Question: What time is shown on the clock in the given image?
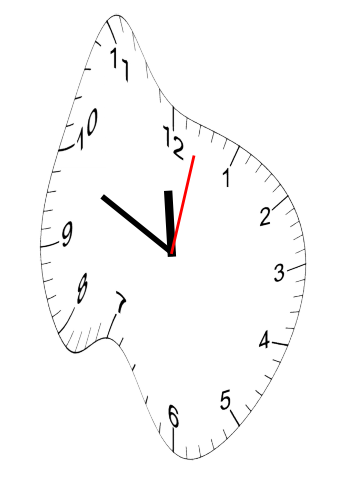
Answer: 11:49:02